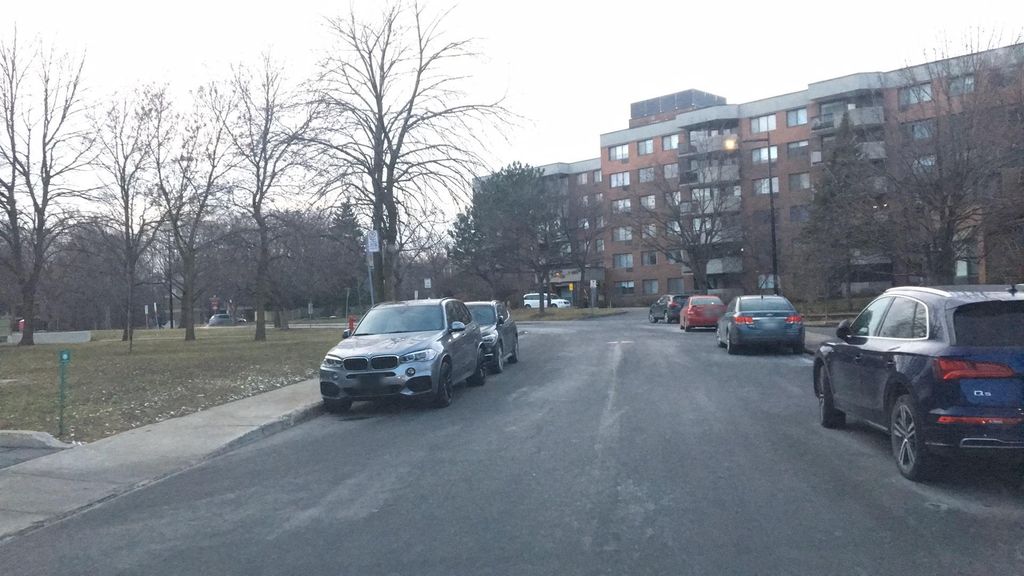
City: montreal